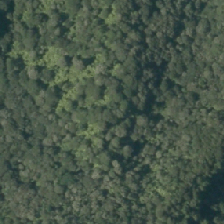
Land cover: manuka_kanuka